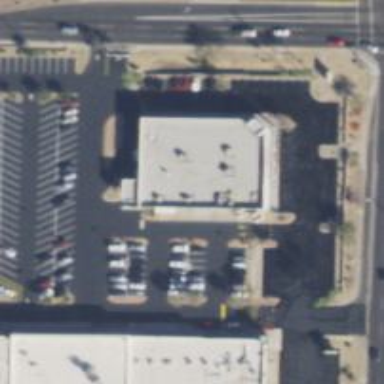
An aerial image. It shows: Pharmacy providing healthcare services.